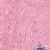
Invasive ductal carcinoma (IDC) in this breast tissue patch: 0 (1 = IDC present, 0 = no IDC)